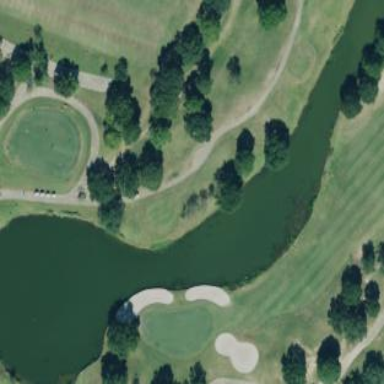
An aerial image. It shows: Water hazard in golf course. The hazard is natural water feature.